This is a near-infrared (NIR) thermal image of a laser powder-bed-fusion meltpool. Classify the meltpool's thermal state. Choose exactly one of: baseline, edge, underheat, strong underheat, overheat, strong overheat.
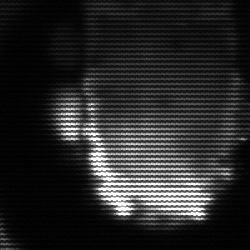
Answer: baseline